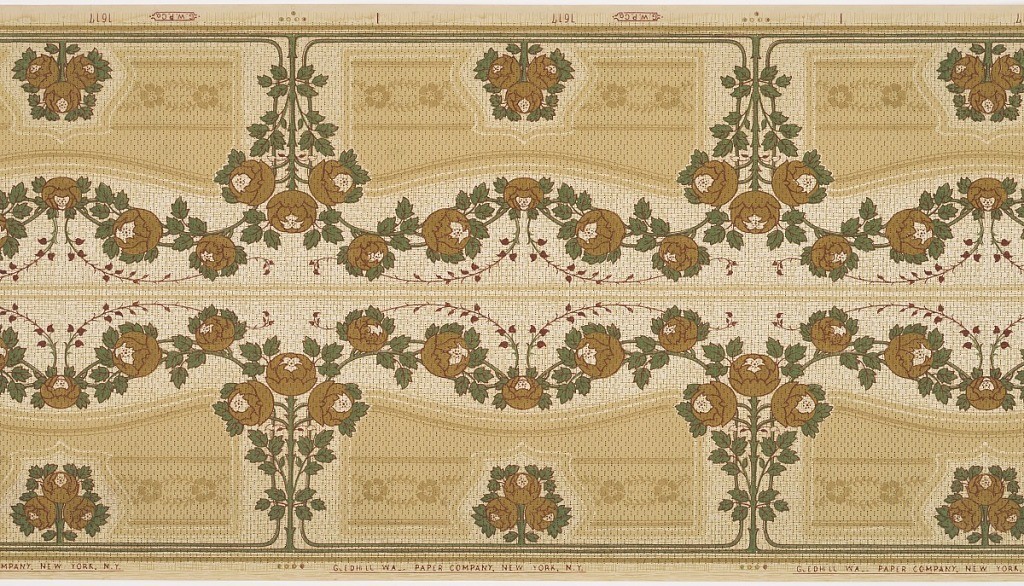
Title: Frieze
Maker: Gledhill Wall Paper Co., New York, New York, founded 1900
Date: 1905–1915
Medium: Machine-printed paper
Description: Rinceaux in red with green vines and globular green-brown blossoms on a white ground. Lighter pattern of flowers and vines in light green in space surrounding main design, composing a large trellis pattern.